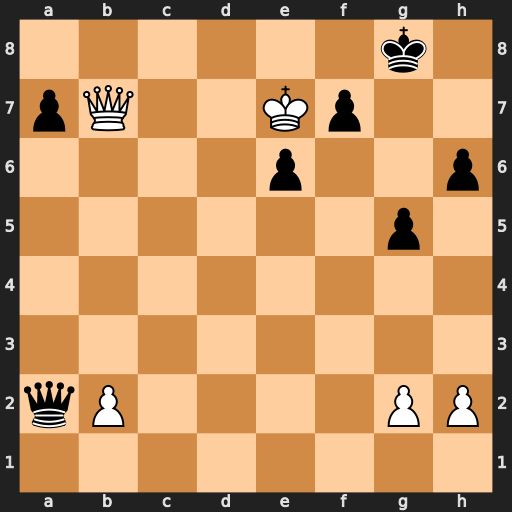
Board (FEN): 6k1/pQ2Kp2/4p2p/6p1/8/8/qP4PP/8
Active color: w
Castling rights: -
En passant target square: -
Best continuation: Qc8+ Kh7 Kxf7 e5+ Kf6